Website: home-depot
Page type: delivery-shipping
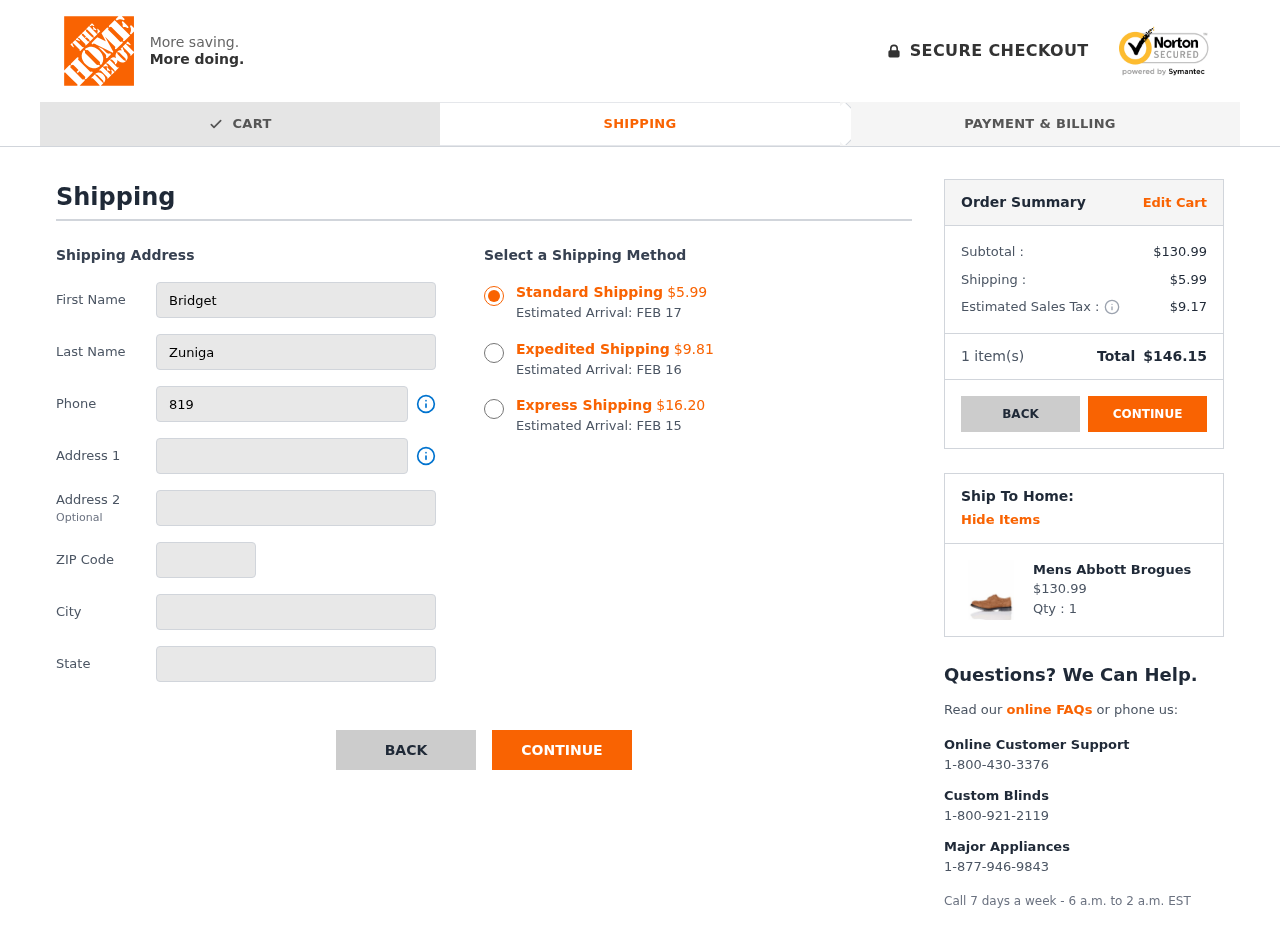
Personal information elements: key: PII_CITY
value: Port Mary
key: PII_FIRSTNAME
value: Bridget
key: PII_LASTNAME
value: Zuniga
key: PII_PHONE
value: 8193763019
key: PII_POSTCODE
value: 30504
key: PII_STATE
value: Louisiana
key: PII_STREET
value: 677 Dustin Squares
Product elements: key: PRODUCT1_NAME
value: Mens Abbott Brogues
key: PRODUCT1_PRICE
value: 130.99
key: PRODUCT1_QUANTITY
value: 1
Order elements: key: ORDER_SHIPPING_COST_STANDARD
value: $5.99
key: ORDER_DELIVERY_DATE
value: FEB 17
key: ORDER_SHIPPING_COST_EXPEDITED
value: $9.81
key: ORDER_DELIVERY_DATE_EXPEDITED
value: FEB 16
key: ORDER_SHIPPING_COST_EXPRESS
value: $16.20
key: ORDER_DELIVERY_DATE_EXPRESS
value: FEB 15
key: ORDER_SUBTOTAL
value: $130.99
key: ORDER_SHIPPING_COST
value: $5.99
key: ORDER_TAX
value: $9.17
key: ORDER_NUM_ITEMS
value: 1
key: ORDER_TOTAL
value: $146.15